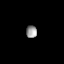
Tissue: prostate
Cell type: T cells
Senescence score: 0.3147
Nuclear area (px): 130
Mean DAPI intensity: 155.338